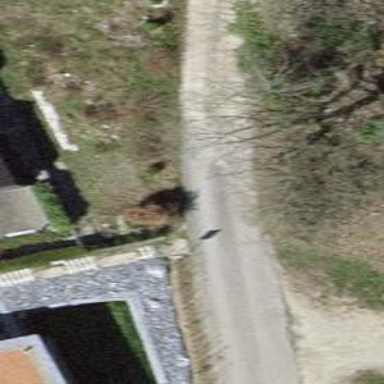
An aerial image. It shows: Set of steps on the road.